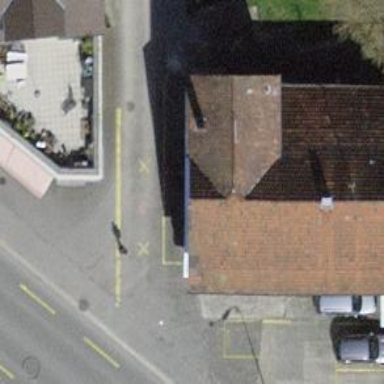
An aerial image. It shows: Clothing store.